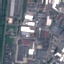
Label: Industrial